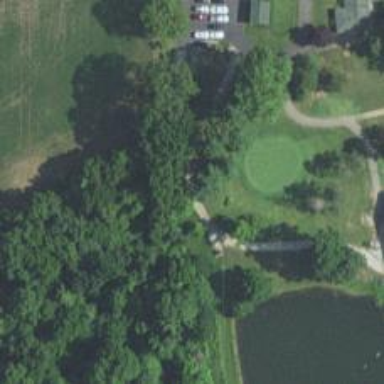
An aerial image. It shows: Path for both road and golf.